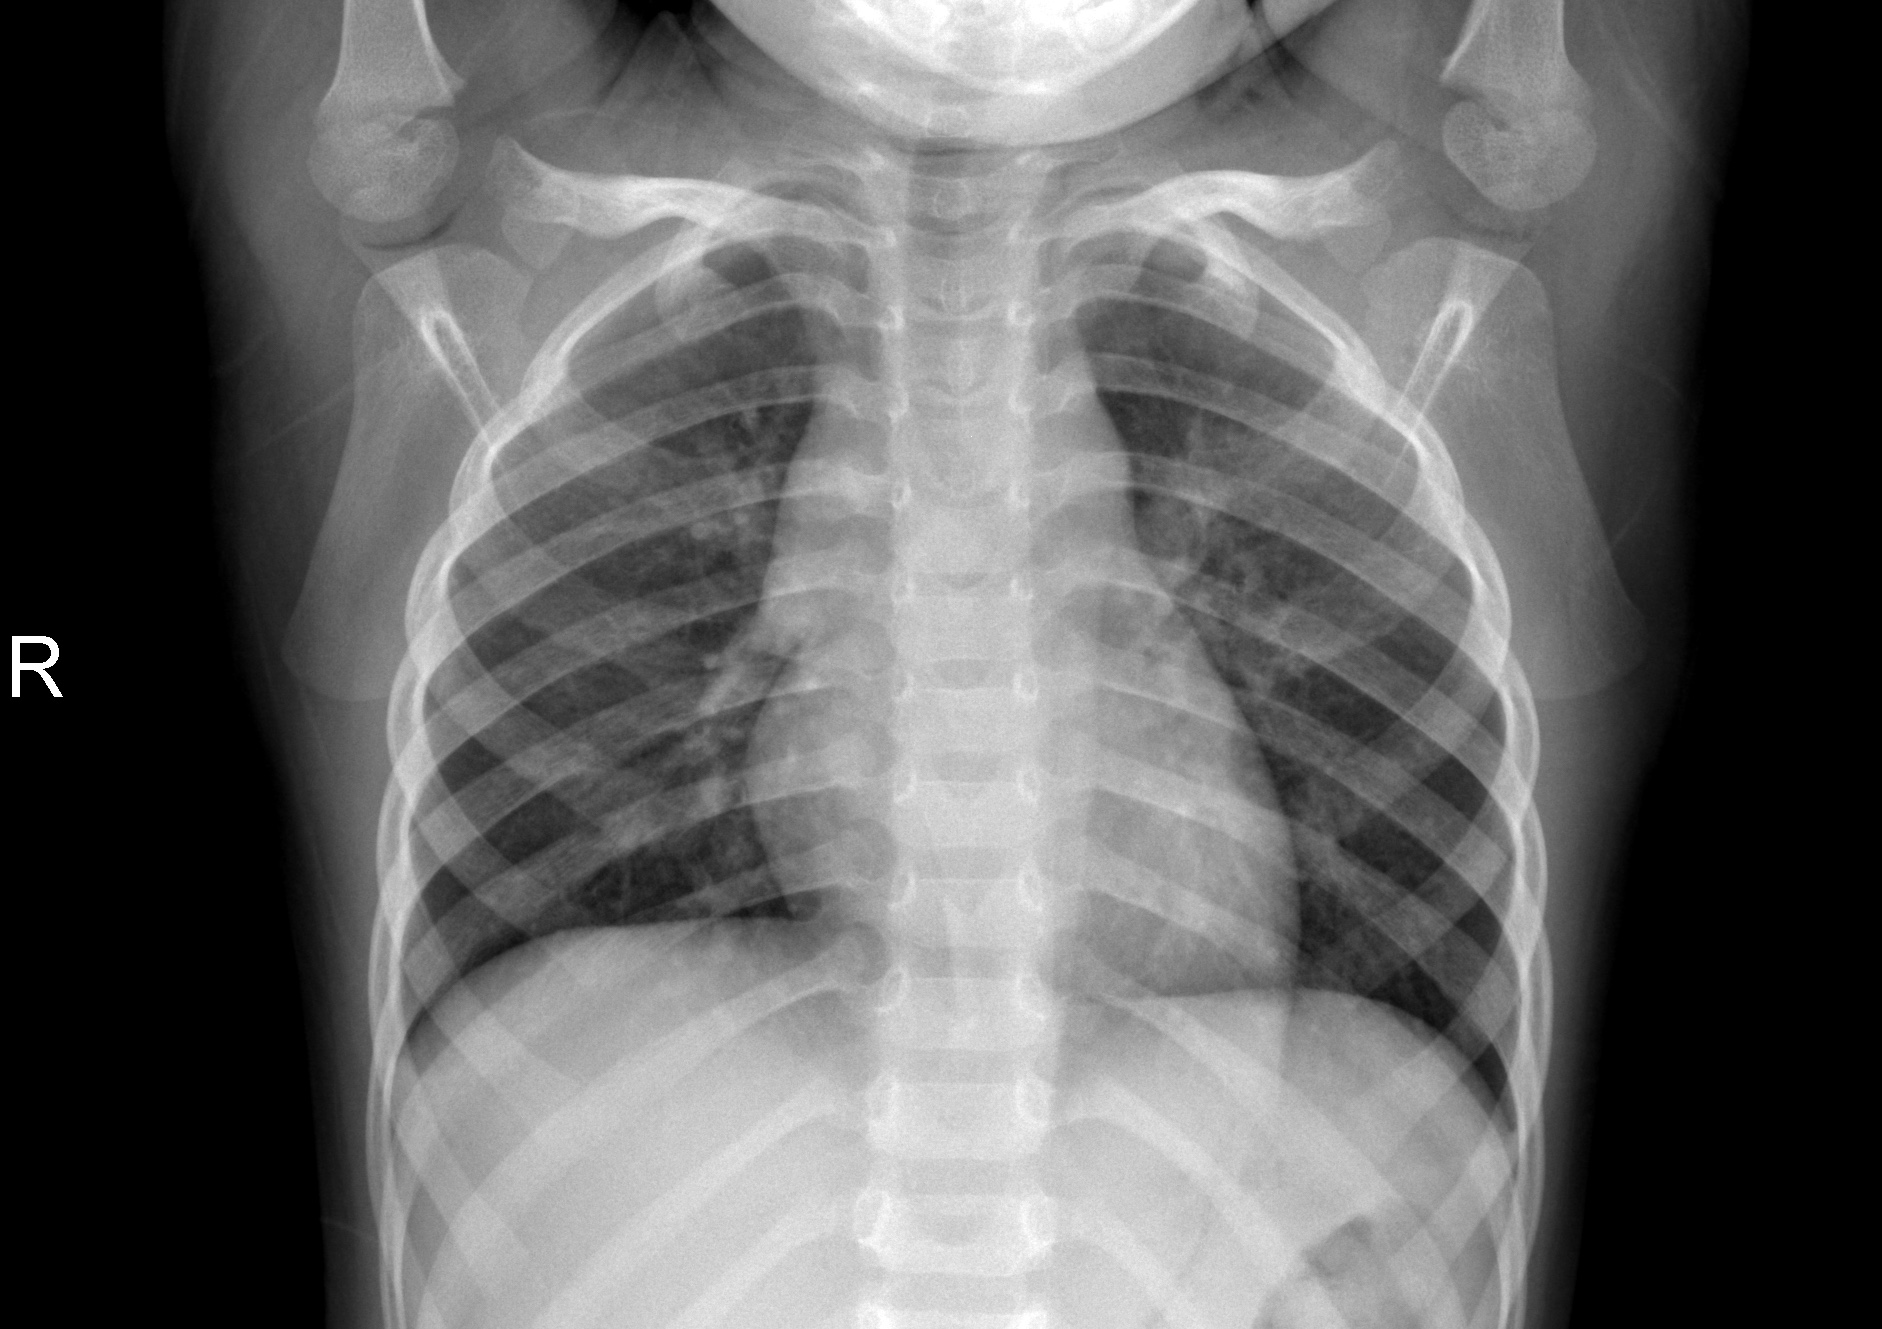
Diagnosis: NORMAL